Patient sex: F
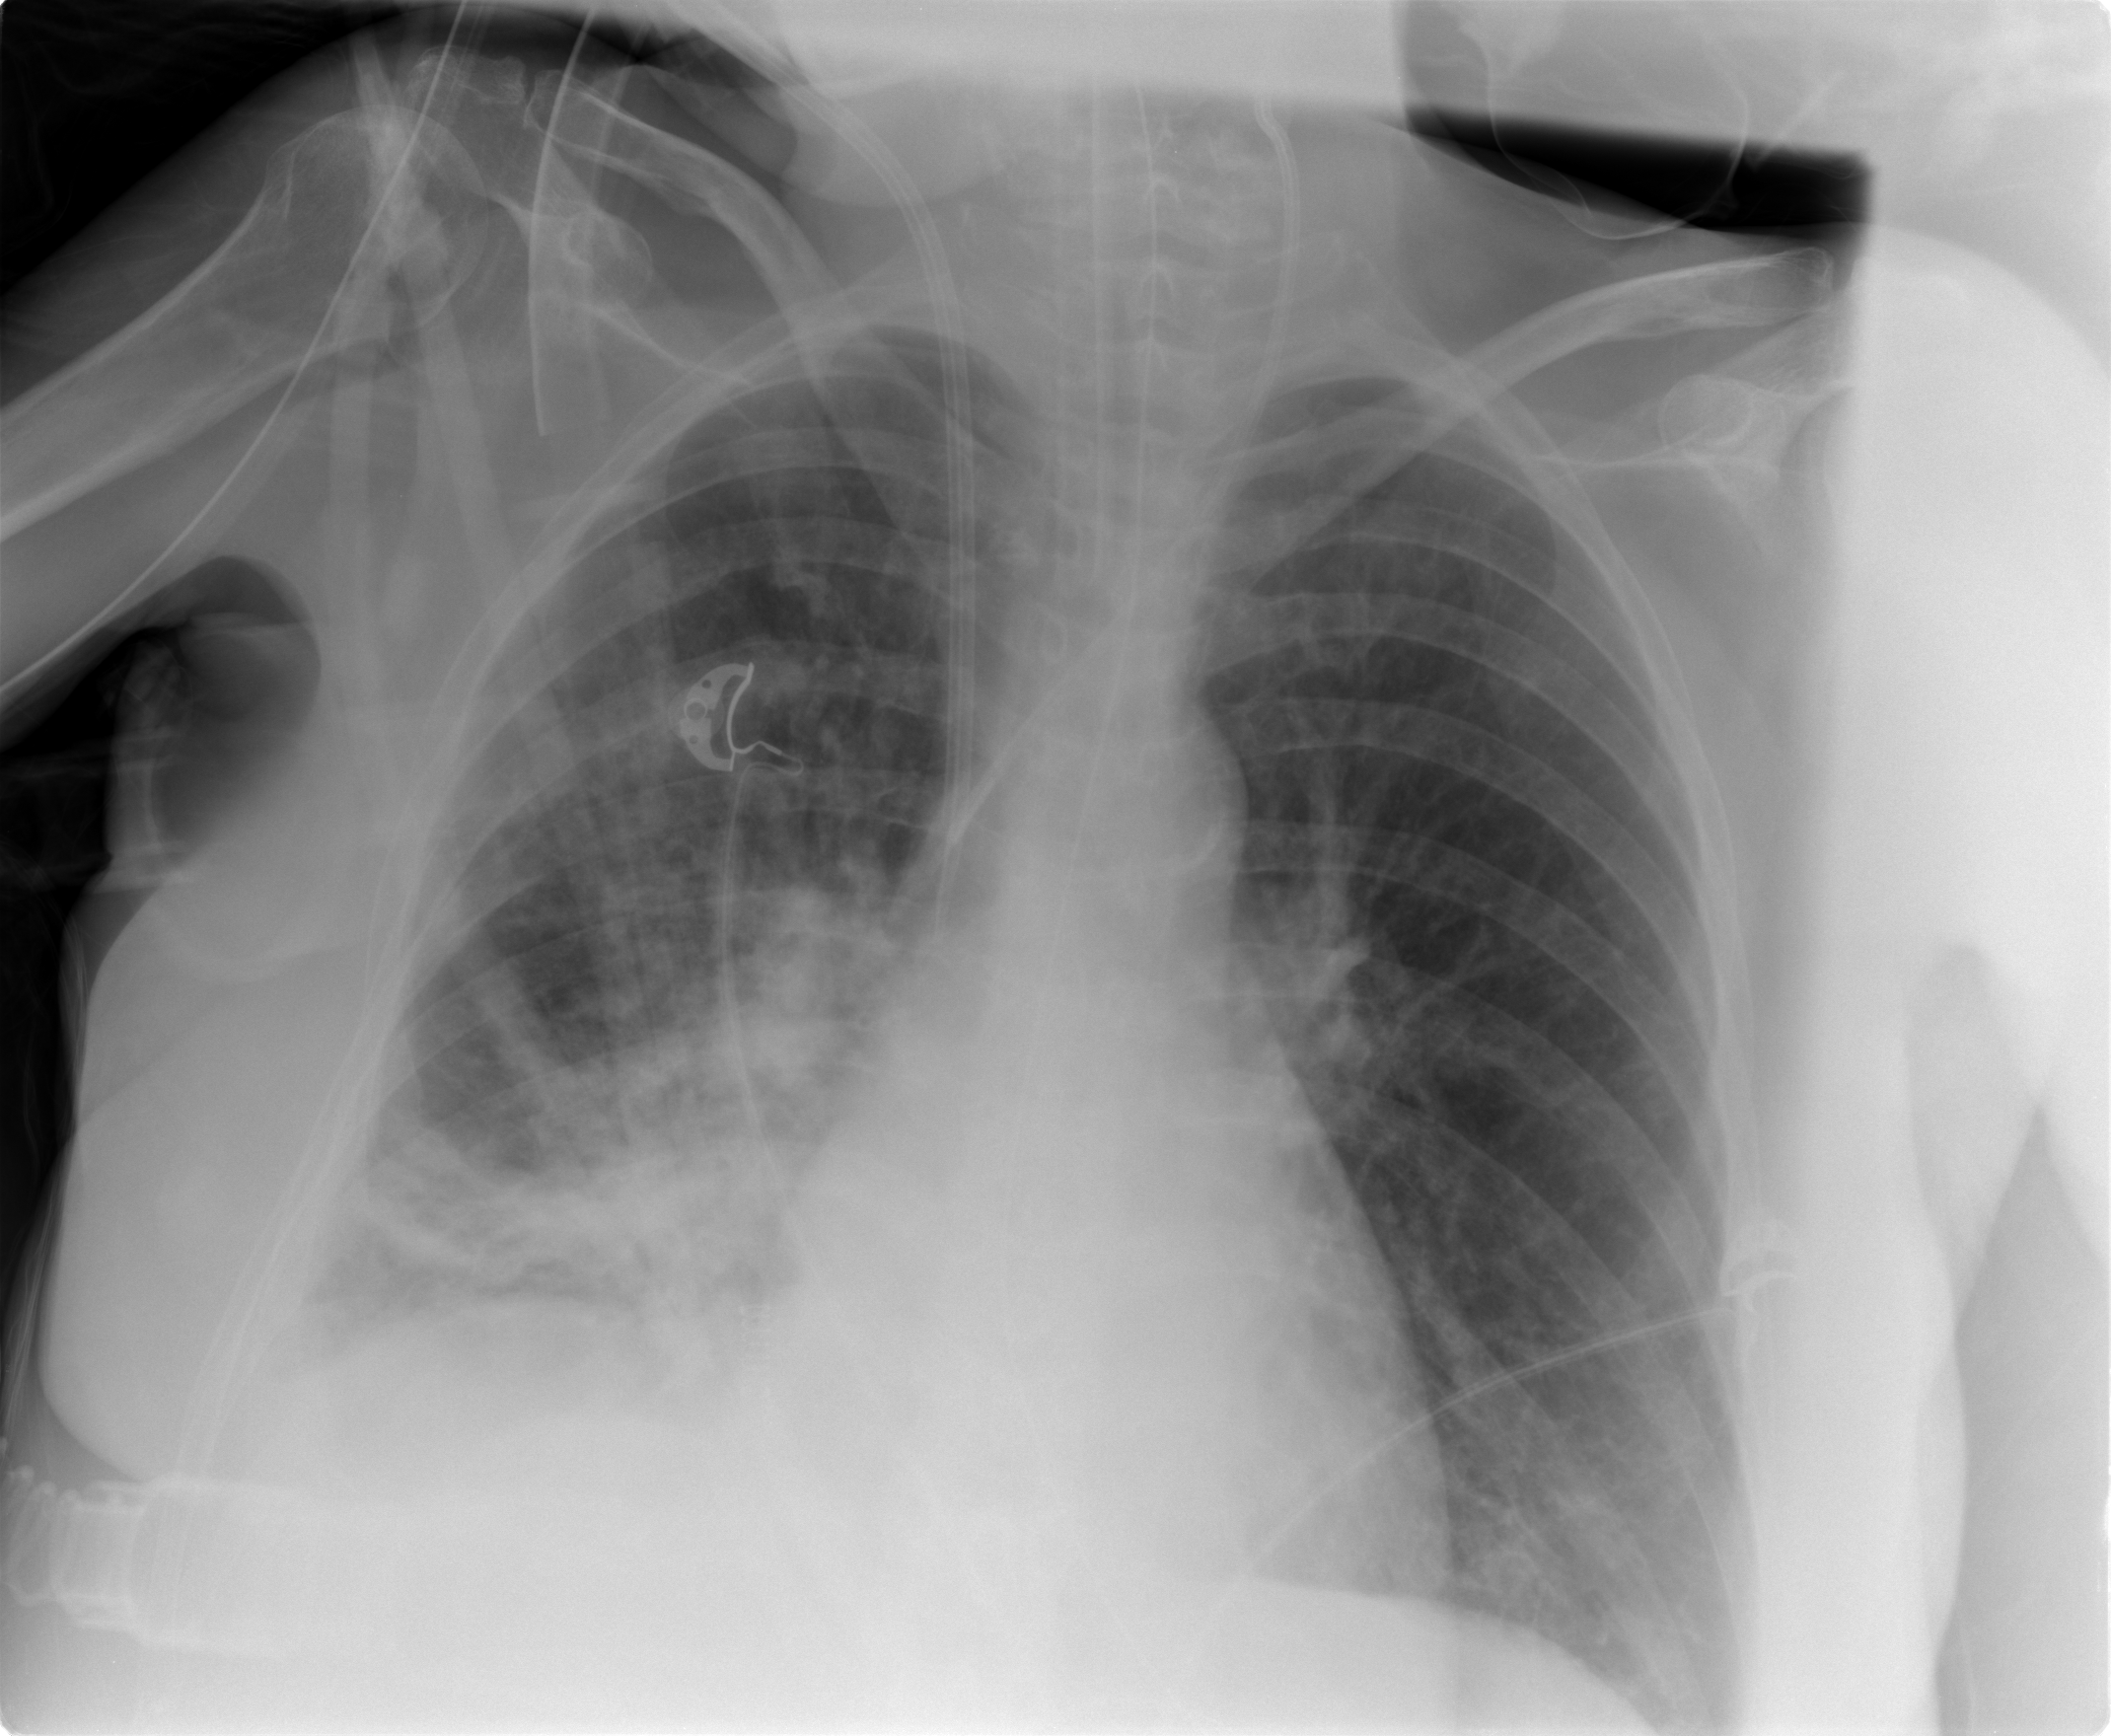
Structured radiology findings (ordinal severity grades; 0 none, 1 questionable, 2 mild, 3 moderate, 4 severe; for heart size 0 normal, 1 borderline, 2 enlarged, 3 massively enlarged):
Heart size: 0
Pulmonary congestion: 2
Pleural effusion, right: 2
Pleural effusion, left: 0
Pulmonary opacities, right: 3
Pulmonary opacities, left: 0
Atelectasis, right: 3
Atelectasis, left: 0